Frequency: 85000
Velocity: 0,2635
Power: 21,9
Pulse duration: 0,0000001
Pass count: 1
Magnification: 10
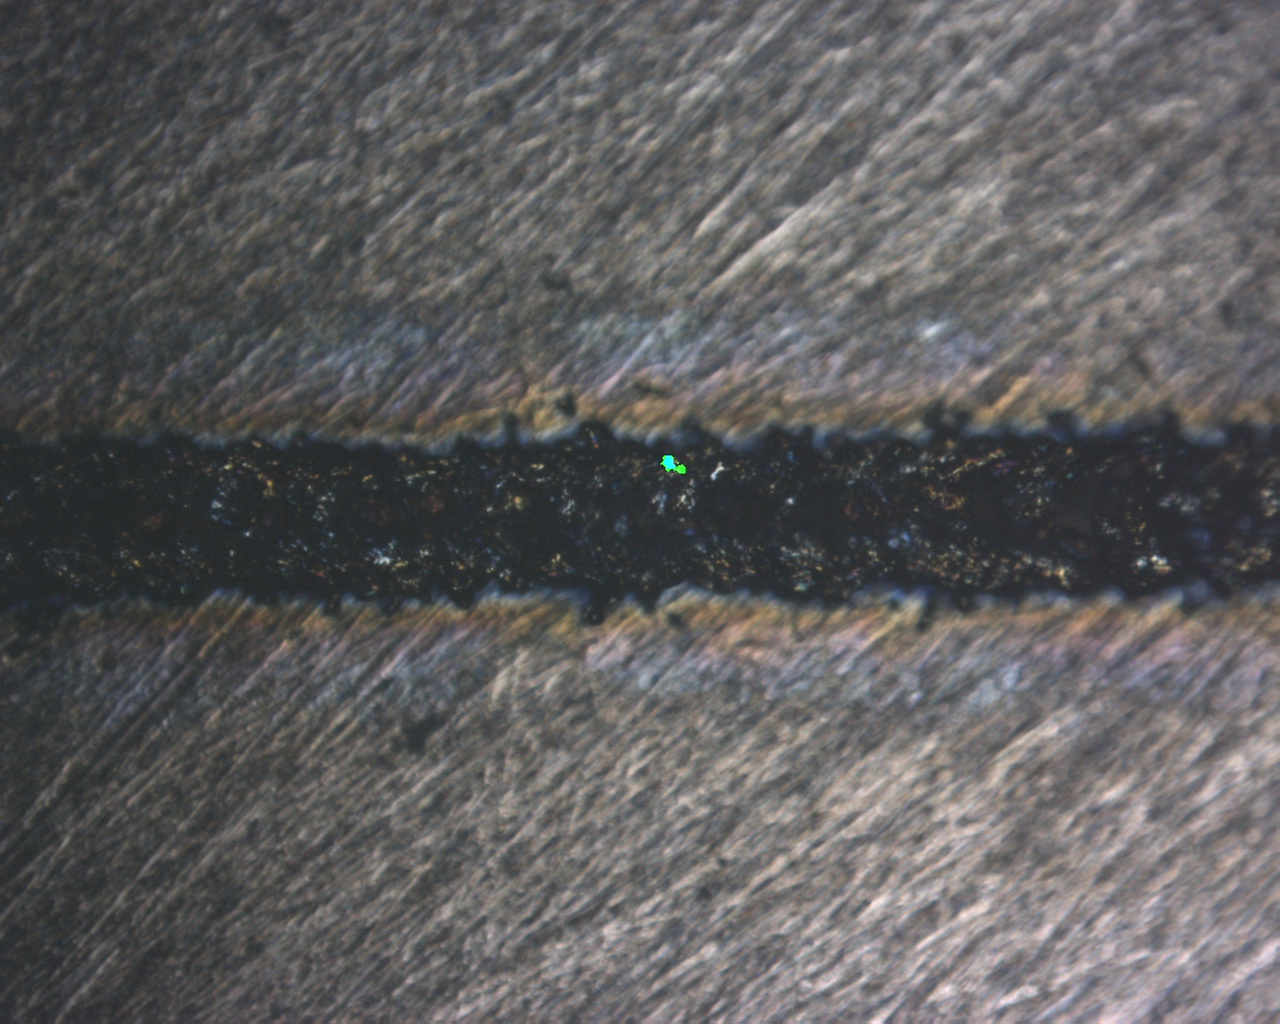
Measured width: 146.077
Other width: 54.061